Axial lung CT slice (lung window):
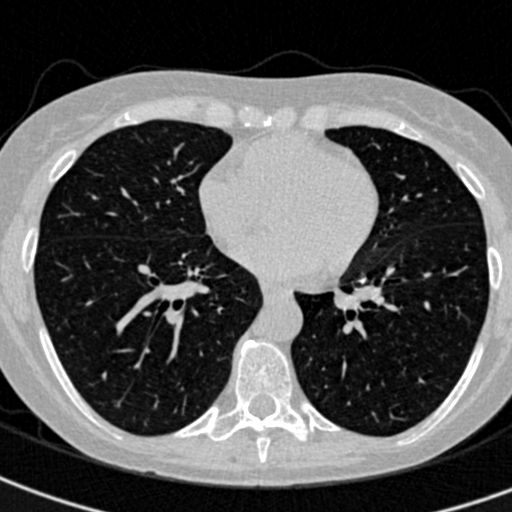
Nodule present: no